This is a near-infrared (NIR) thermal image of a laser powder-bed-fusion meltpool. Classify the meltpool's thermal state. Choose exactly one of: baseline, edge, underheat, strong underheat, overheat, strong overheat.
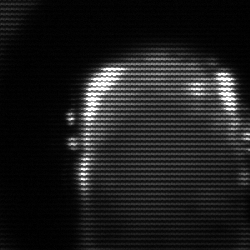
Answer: baseline